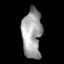
Tissue: skin
Cell type: Epithelial cells
Senescence score: 0.8748
Nuclear area (px): 953
Mean DAPI intensity: 159.318